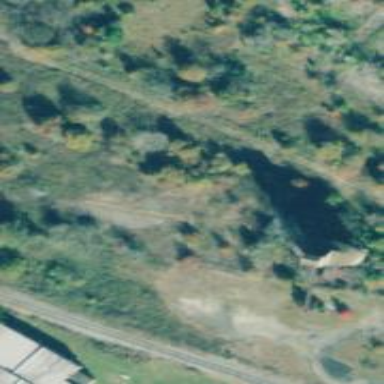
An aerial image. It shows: Abandoned railway yard is depicted.